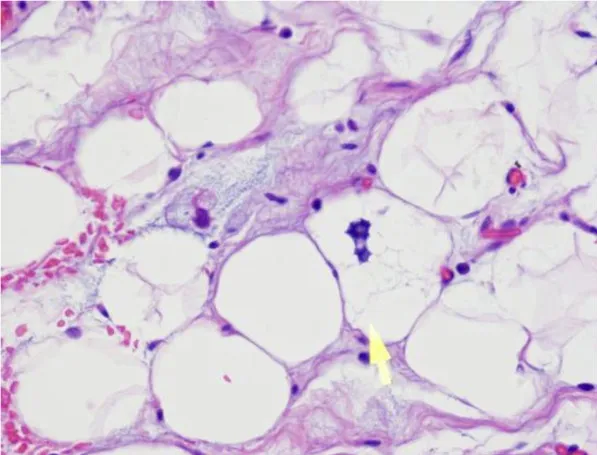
HE staining of LSC. Microscopically well-differentiated myxoid liposarcoma composed of mature adipose tissue and a few scattered lipoblasts (yellow arrow: mature fatty cells) (H&E x400).
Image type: pathology (h&e)